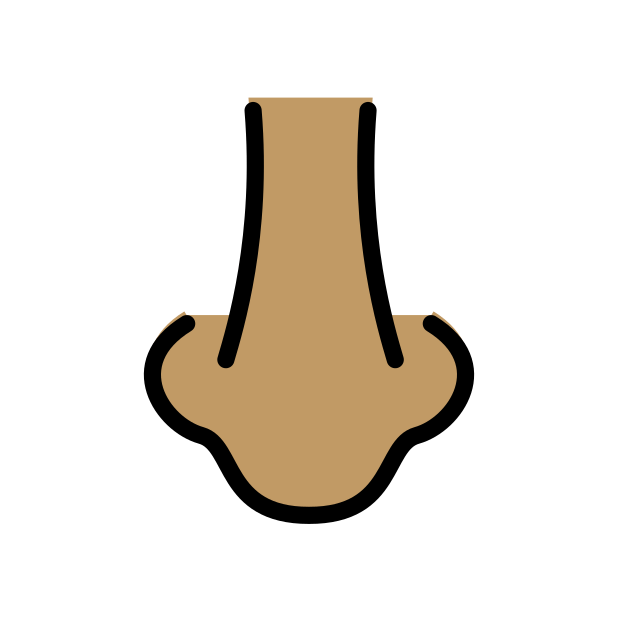
nose: medium skin tone